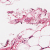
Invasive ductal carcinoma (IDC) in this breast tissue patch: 0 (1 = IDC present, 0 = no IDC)